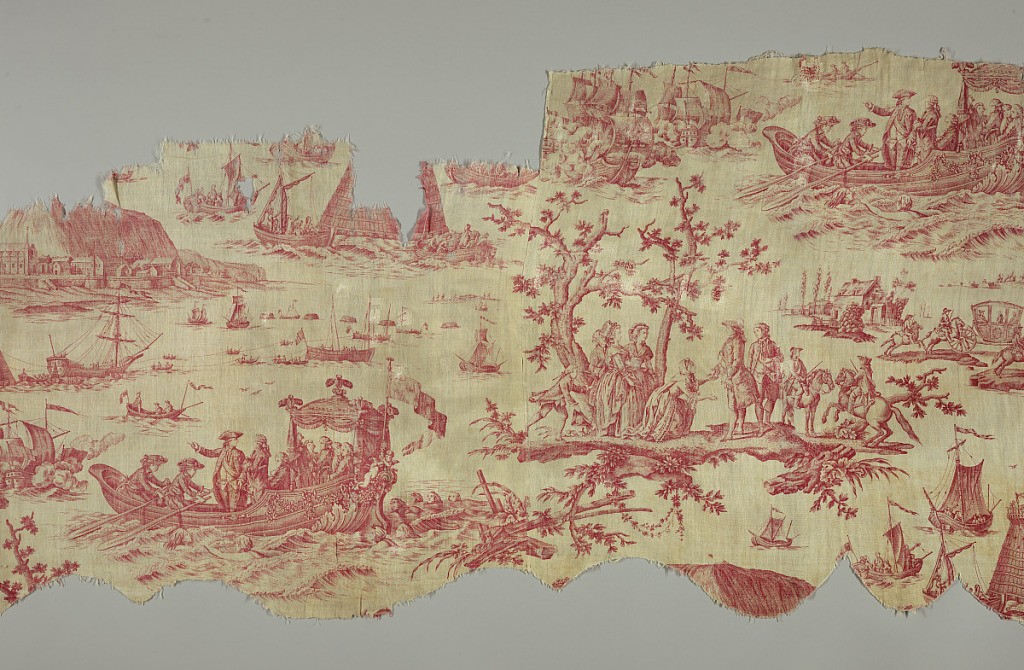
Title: Louis XVI visitant le port de Cherbourg
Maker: Petitpierre et Cie, Nantes, France, 1770–1848
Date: ca. 1787
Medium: cotton Technique: printed by engraved copper plate on plain weave
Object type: Textile
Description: Horizontal rectangle made up of three short lengths sewn together correctly. Design of several scenes pertaining to Louis XIV's 1786 visit to the city of Cherbourg where he viewed the cones that were being used to help build a dike. In red on white.